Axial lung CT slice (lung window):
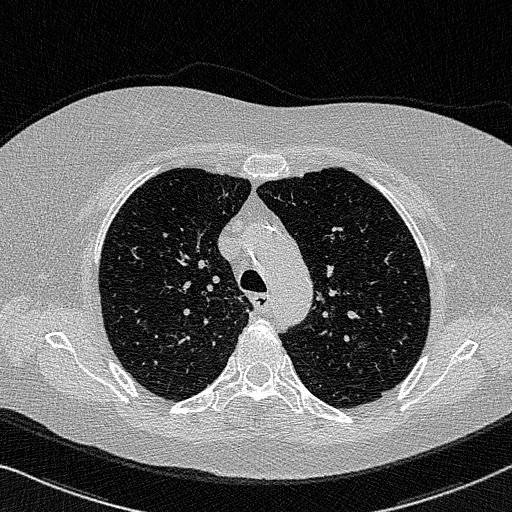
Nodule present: no